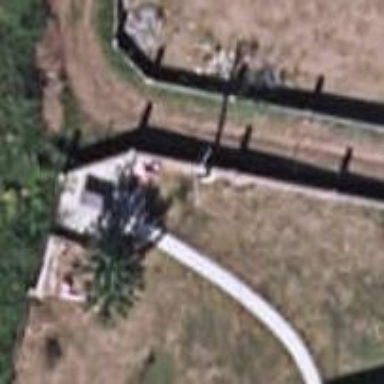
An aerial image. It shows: Wall is shown in the image.